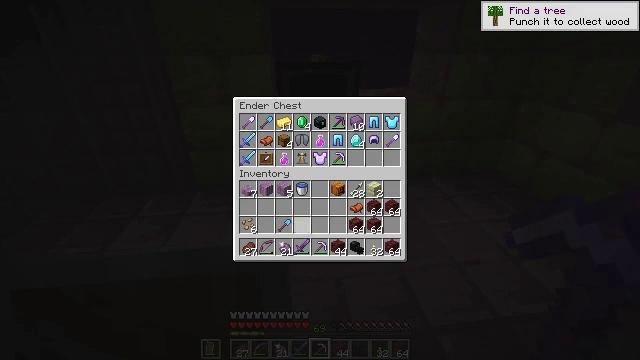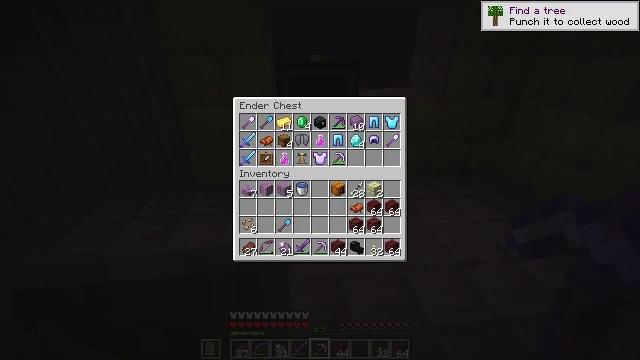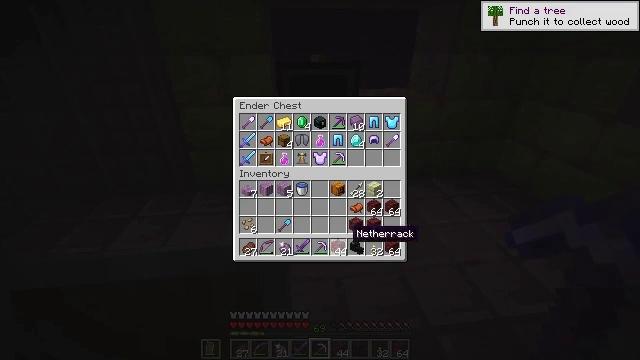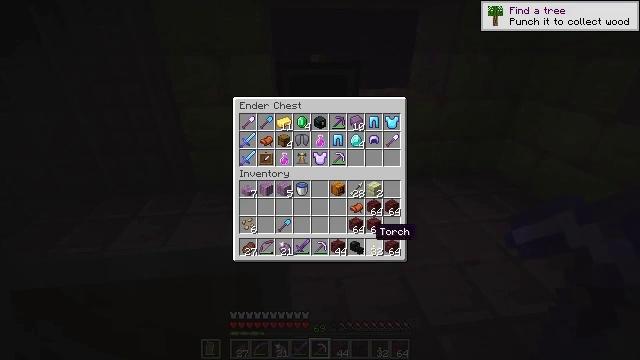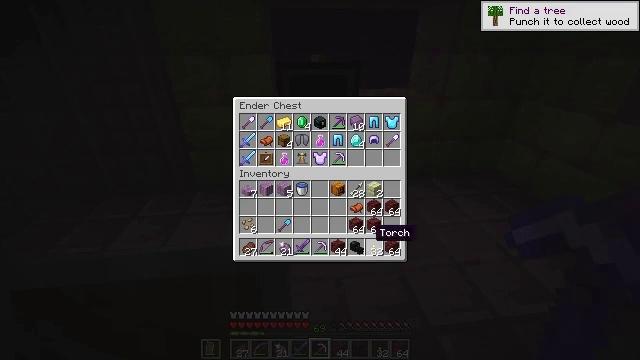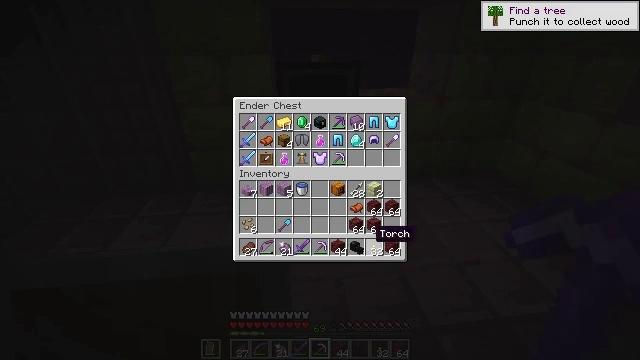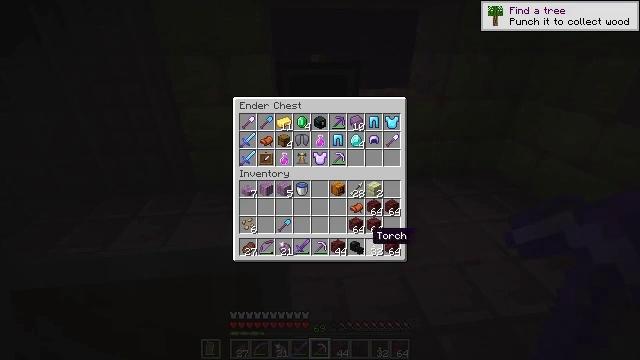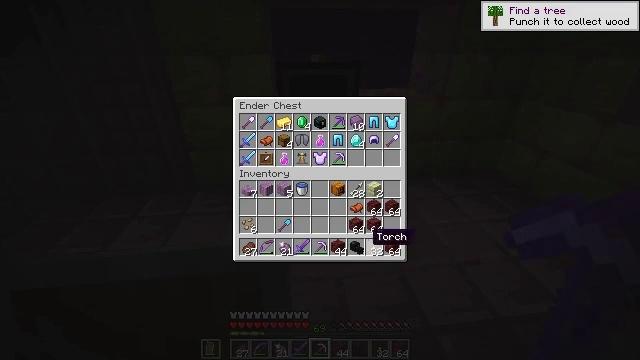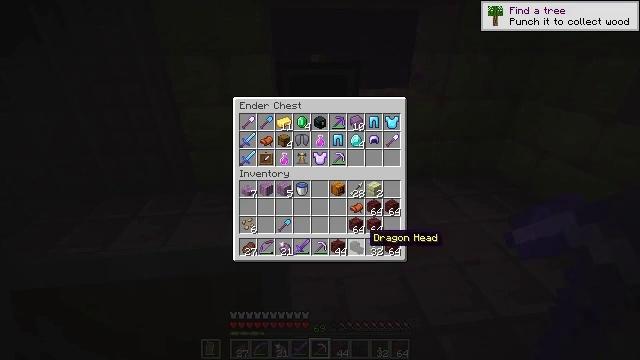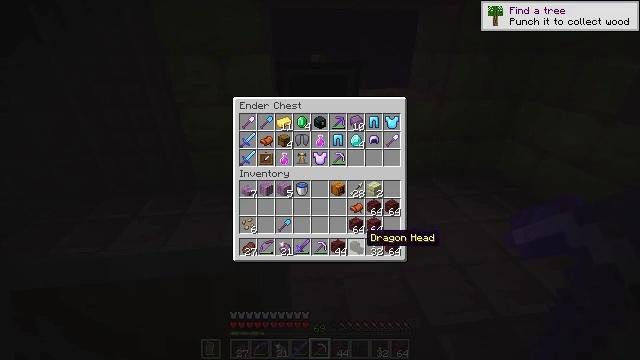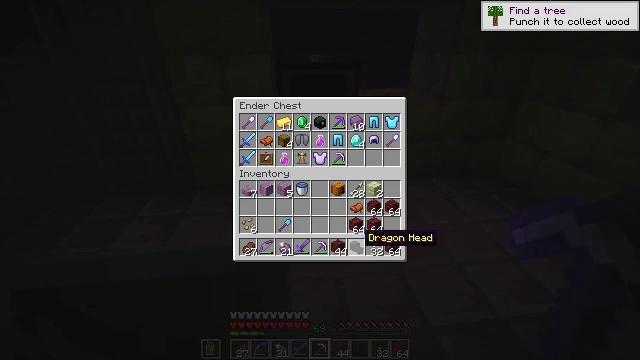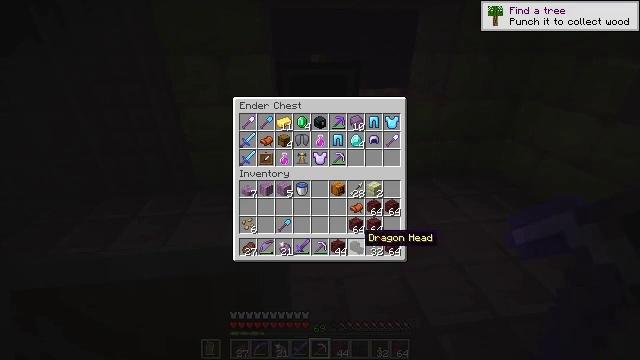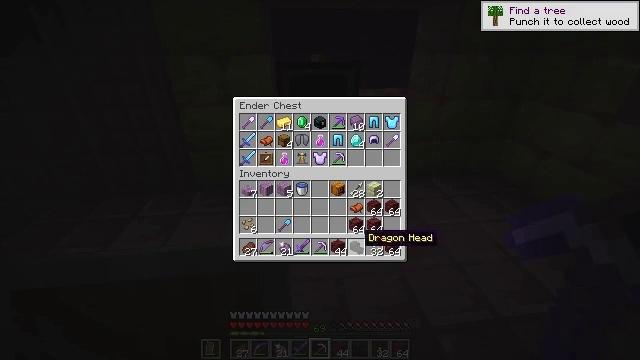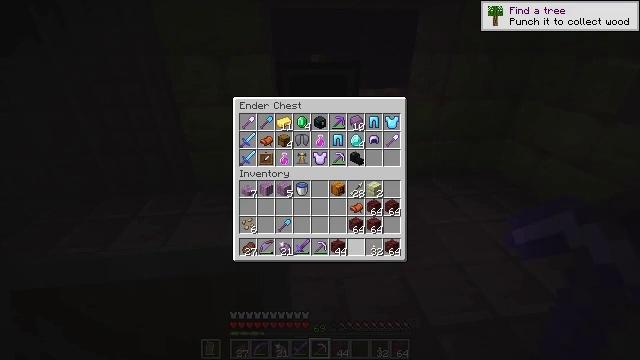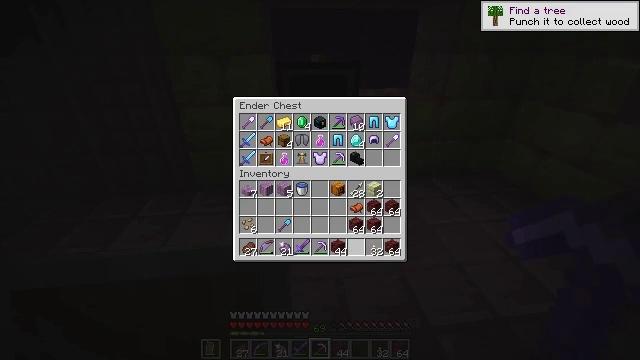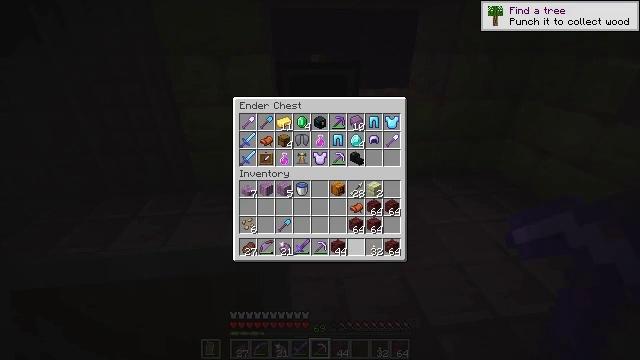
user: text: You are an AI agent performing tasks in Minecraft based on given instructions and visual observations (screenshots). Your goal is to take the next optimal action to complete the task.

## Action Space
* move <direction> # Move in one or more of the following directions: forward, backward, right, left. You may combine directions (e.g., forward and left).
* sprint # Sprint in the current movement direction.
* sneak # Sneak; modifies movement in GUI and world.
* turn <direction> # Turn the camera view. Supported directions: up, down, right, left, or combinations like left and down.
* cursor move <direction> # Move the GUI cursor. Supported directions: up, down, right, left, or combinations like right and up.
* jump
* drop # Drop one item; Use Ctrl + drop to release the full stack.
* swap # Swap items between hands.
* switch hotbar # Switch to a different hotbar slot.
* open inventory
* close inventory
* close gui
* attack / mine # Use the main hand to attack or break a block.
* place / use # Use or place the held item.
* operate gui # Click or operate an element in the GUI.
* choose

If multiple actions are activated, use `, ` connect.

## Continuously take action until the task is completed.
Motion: motion action
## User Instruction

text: Attack the ender chest to collect it.
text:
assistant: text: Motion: sneak
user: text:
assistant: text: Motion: sneak, turn right
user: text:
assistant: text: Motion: sneak, turn right
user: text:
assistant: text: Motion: sneak
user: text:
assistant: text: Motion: sneak
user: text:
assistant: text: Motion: sneak
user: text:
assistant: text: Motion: sneak
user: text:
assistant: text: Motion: sneak
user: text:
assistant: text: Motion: sneak
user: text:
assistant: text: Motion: sneak
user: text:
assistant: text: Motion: sneak
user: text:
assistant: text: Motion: sneak
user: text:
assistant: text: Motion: sneak, use / place
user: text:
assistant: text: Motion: sneak, use / place
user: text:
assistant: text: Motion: sneak, use / place
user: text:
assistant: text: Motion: sneak
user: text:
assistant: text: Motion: sneak
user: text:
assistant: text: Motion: sneak
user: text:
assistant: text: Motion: sneak, turn up
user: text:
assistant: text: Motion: sneak, turn up
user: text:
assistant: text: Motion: sneak
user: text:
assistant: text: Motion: turn right
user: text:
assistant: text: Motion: no_op
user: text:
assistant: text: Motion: no_op
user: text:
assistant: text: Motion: no_op
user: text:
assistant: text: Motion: no_op
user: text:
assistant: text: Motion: turn right
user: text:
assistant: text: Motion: no_op
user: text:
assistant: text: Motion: no_op
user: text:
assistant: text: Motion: no_op